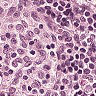
Metastatic tissue present: no